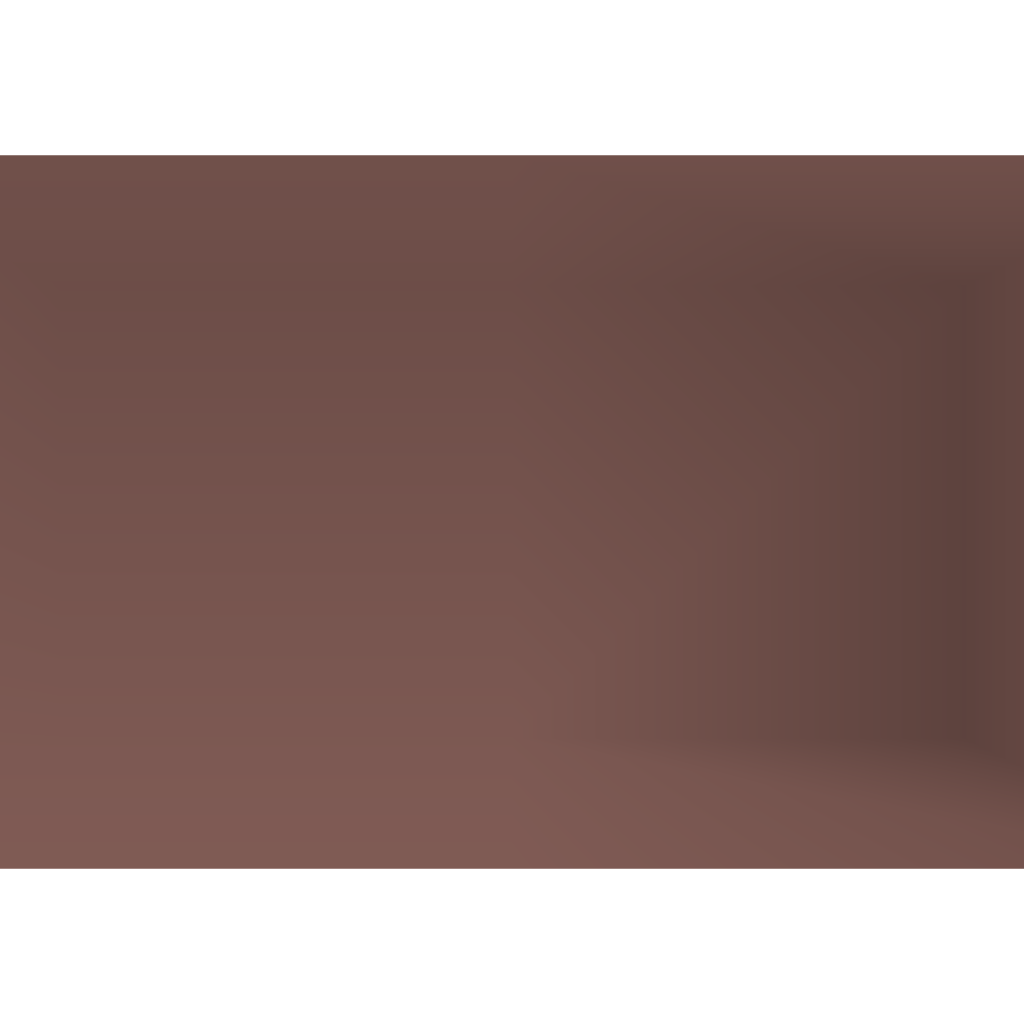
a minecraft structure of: modern teleport bad low quality